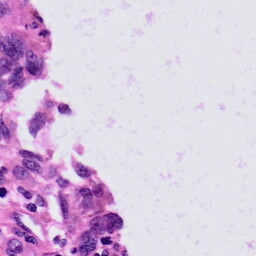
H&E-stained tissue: Skin